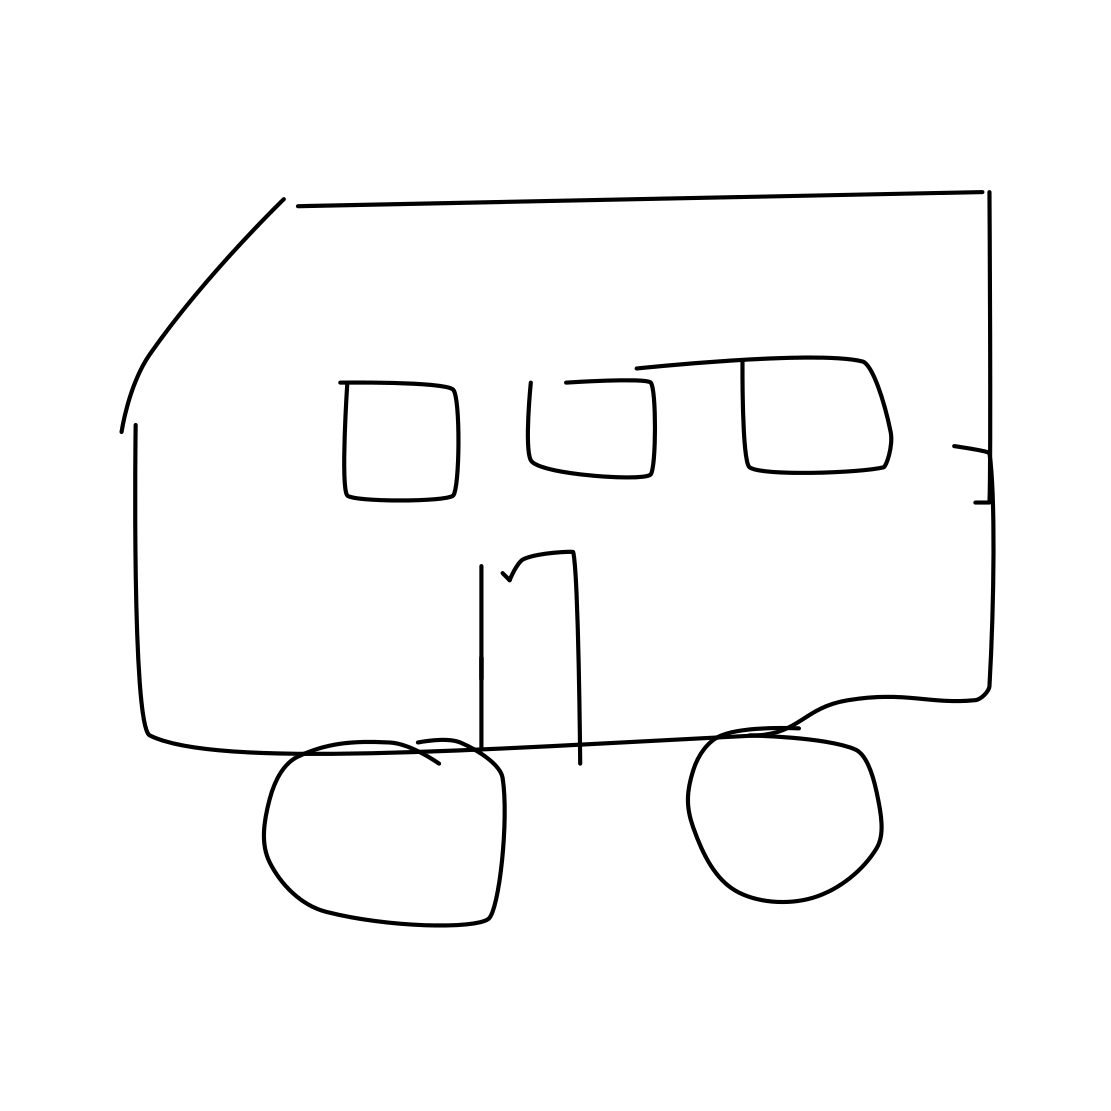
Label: van